Question: Basically I want to be able to specify an xml or 2 like so (would be great if you could select a folder and it would grab all the xml files from there):
Xml 1:
'''
<Client>
<LastName>Bill</LastName>
<FirstName>Gates</FirstName>
<MiddleName/>
<Suffix/>
<DateOfBirth>30-May-1968</DateOfBirth>
<PlaceOfBirth/>
<SSN>n/a</SSN>
<Gender>Male</Gender>
<District>
<City>SHELTON</City>
<Mayor>wong</Mayor>
</District>
<State>WA</State>
<Zip>96484</Zip>
</Client>
'''
Xml 2:
'''
<Client>
<LastName>Warron</LastName>
<FirstName>Buffet</FirstName>
<MiddleName>P</MiddleName>
<Suffix/>
<DateOfBirth>12-Aug-1957</DateOfBirth>
<PlaceOfBirth>Mississippi</PlaceOfBirth>
<SSN>n/a</SSN>
<Gender>Male</Gender>
<City>Missi</City>
<State>KS</State>
<Account>
<Type>
<Name>Cash</Name>
<Currency>USD</Currency>
<Country>USA</Country>
</Type>
</Account>
<Zip>66096</Zip>
</Client>
'''
Then put a list of xpaths in column A of an excel sheet (ie. 'Xpaths') such as:
'''
/Client/DateOfBirth
/Client/Account/Type/Name
/Client/Zip
/Client/District/City
'''
Desired behavior: Receive results in a table of a new excel sheet (ie. 'Results') with columns such as:
'''
/Client/DateOfBirth /Client/Account/Type/Name /Client/Zip /Client/District/City
---------------- ------------------------ ------------ --------------------
30-May-1968 96484 SHELTON
12-Aug-1957 Cash 66096
'''
Wouldn't mind if this was done using excel vba macro.
UPDATE - debugging Tim's answer:

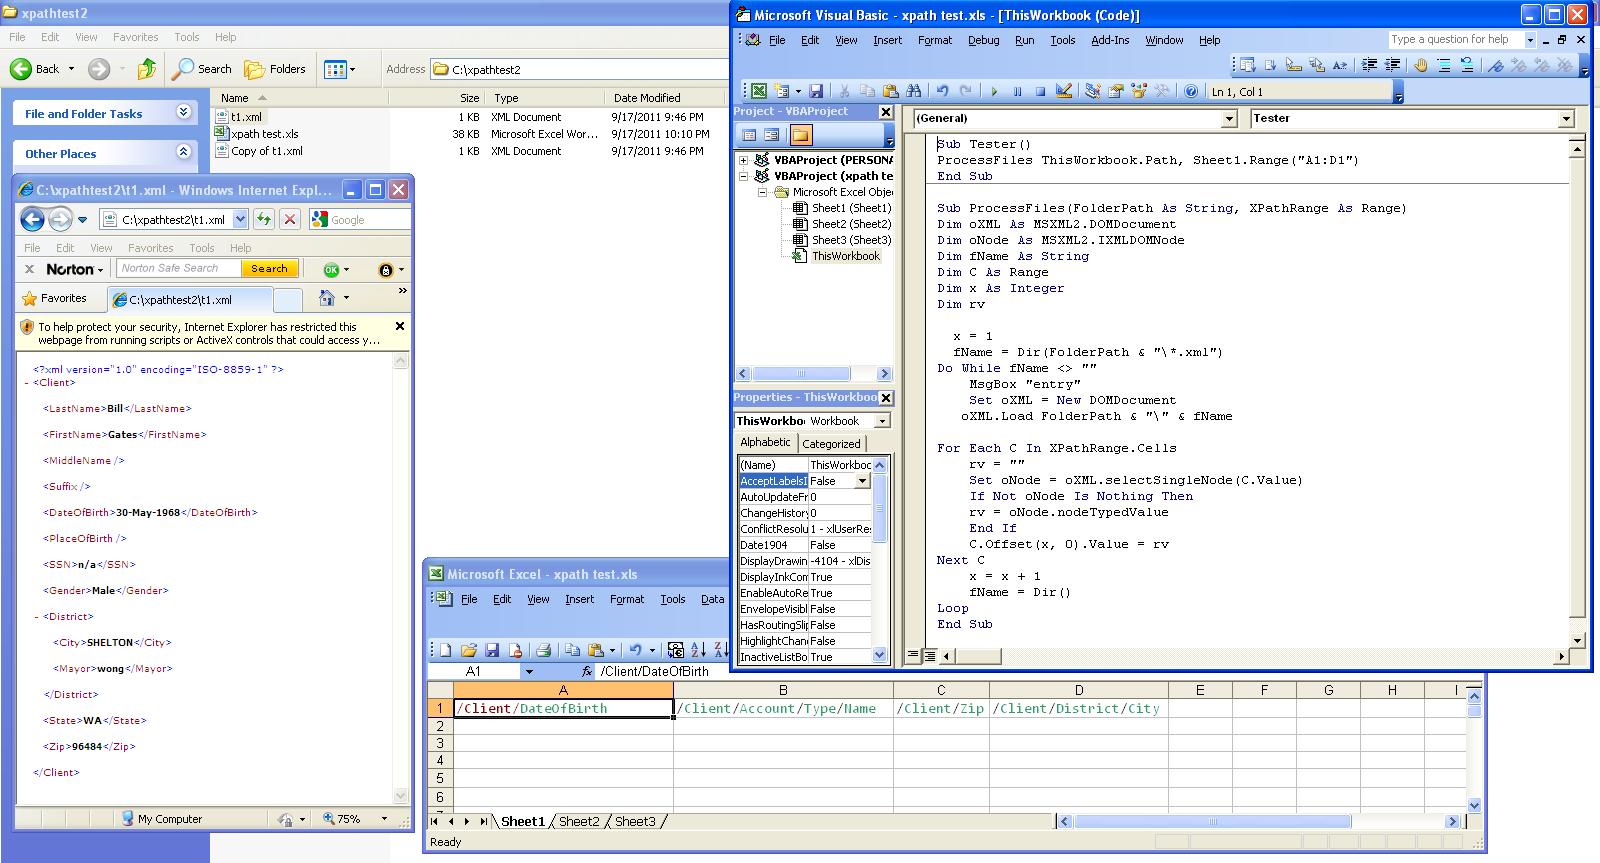
Answer: This worked for me using your examples (with the xml DTD added at the top)...
'''
Sub Tester()
ProcessFiles ThisWorkbook.Path, Sheet1.Range("A1:D1")
End Sub
Sub ProcessFiles(FolderPath As String, XPathRange As Range)
Dim oXML As MSXML2.DOMDocument
Dim oNode As MSXML2.IXMLDOMNode
Dim fName As String
Dim c As Range
Dim x As Integer
Dim rv
x = 1
fName = Dir(FolderPath & "\*.xml")
Do While fName <> ""
Set oXML = New MSXML2.DOMDocument
oXML.Load FolderPath & "" & fName
For Each c In XPathRange.Cells
rv = ""
Set oNode = oXML.SelectSingleNode(c.Value)
If Not oNode Is Nothing Then
rv = oNode.nodeTypedValue
End If
c.Offset(x, 0).Value = rv
Next c
x = x + 1
fName = Dir()
Loop
End Sub
'''